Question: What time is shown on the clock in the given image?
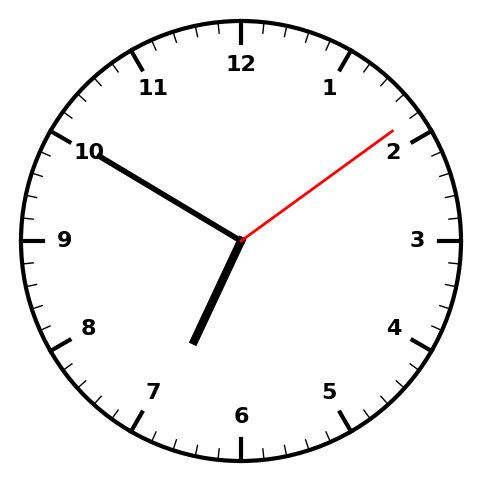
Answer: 06:50:09